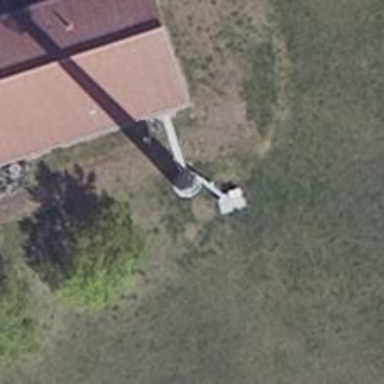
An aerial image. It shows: Mast structure.